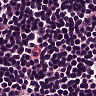
Metastatic tissue present: no